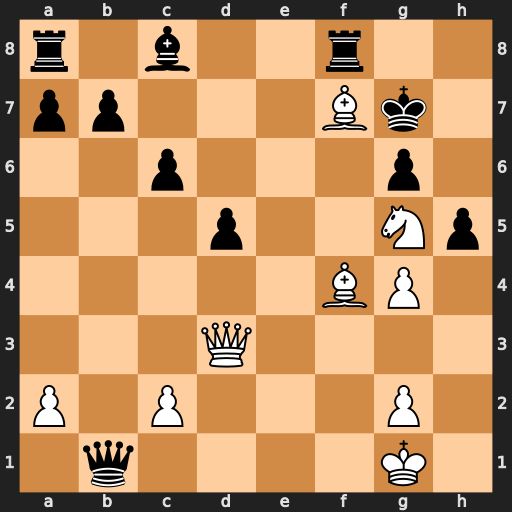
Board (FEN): r1b2r2/pp3Bk1/2p3p1/3p2Np/5BP1/3Q4/P1P3P1/1q4K1
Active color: w
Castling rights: -
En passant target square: -
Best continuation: Kh2 Rxf7 Be5+ Kf8 Bd6+